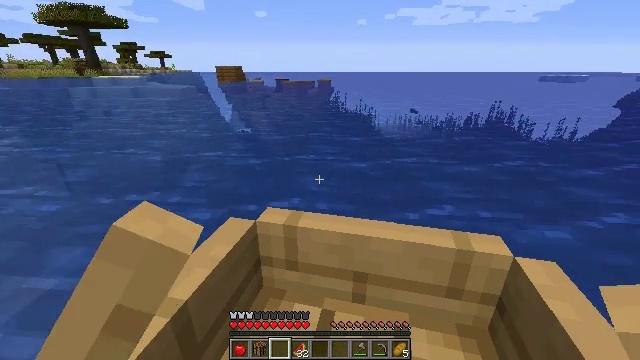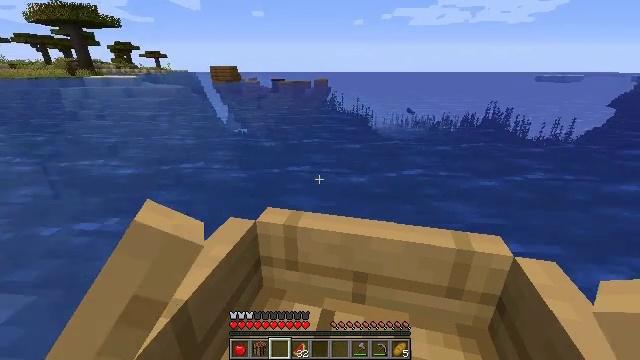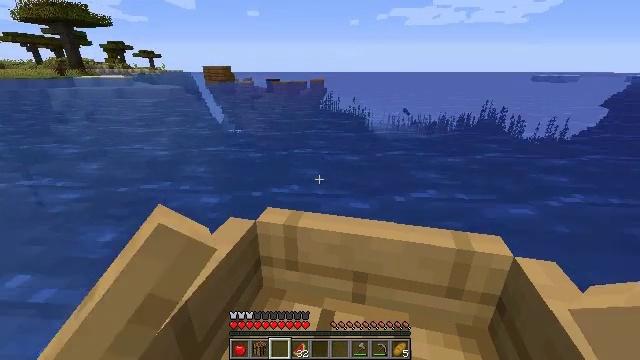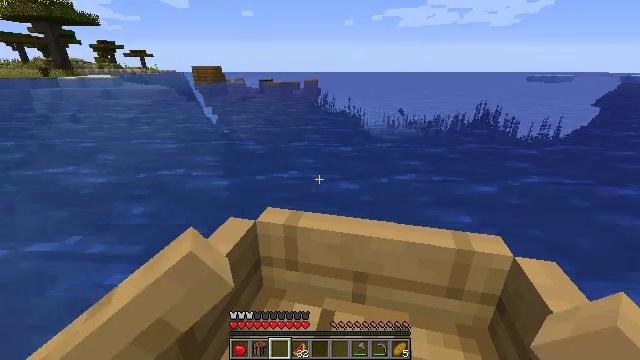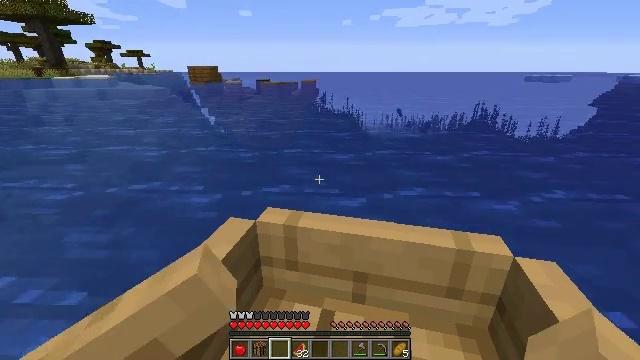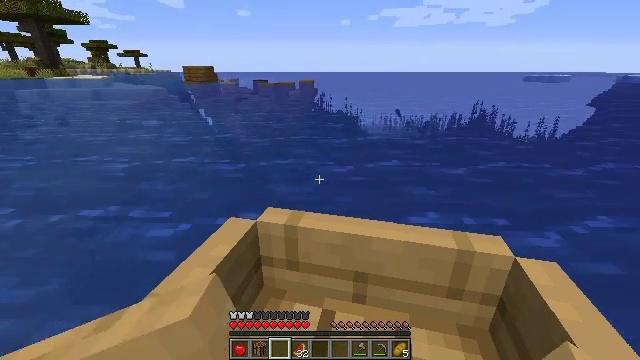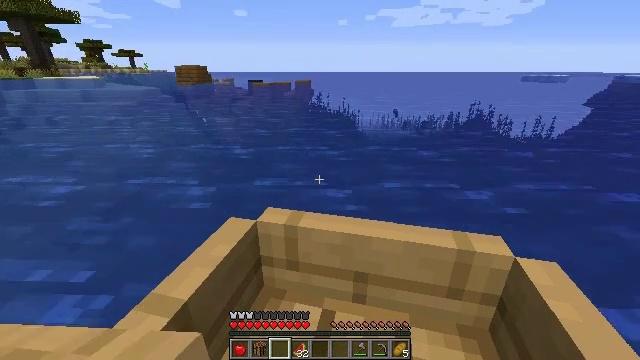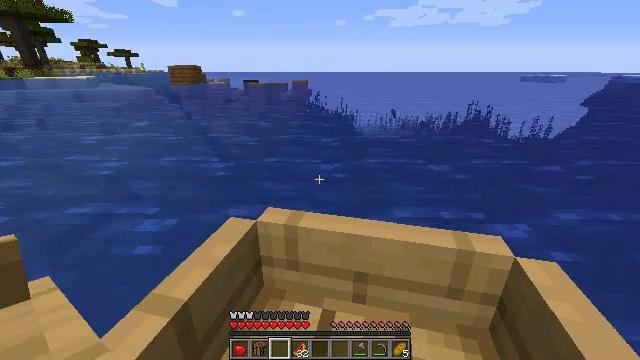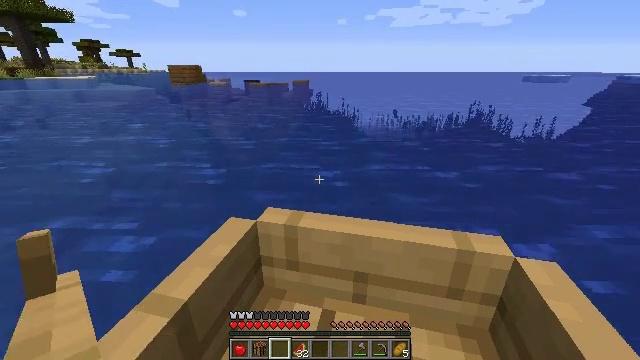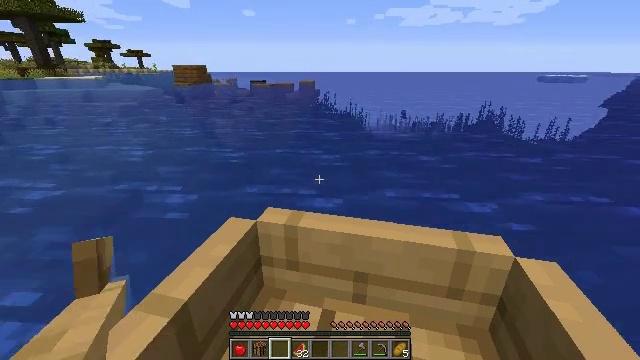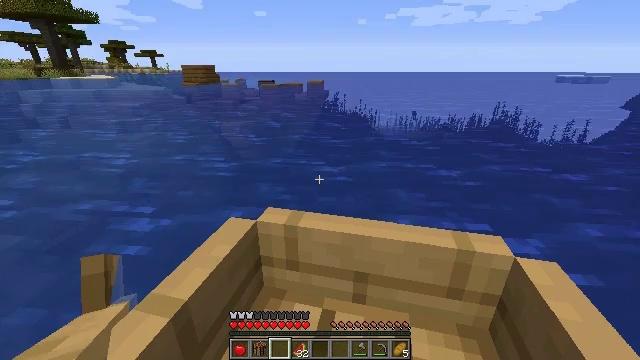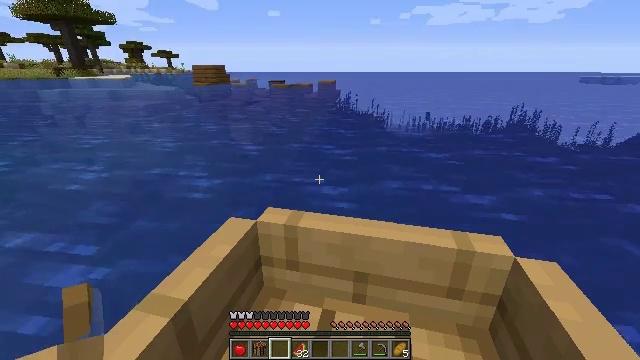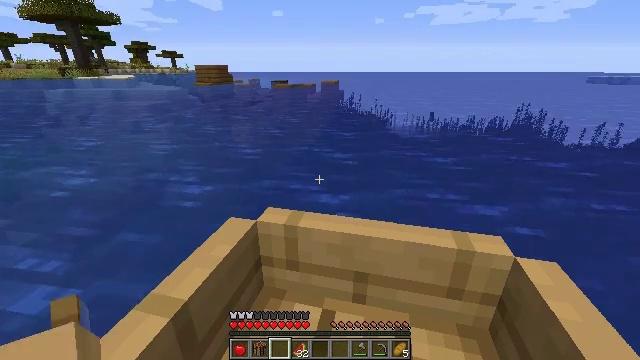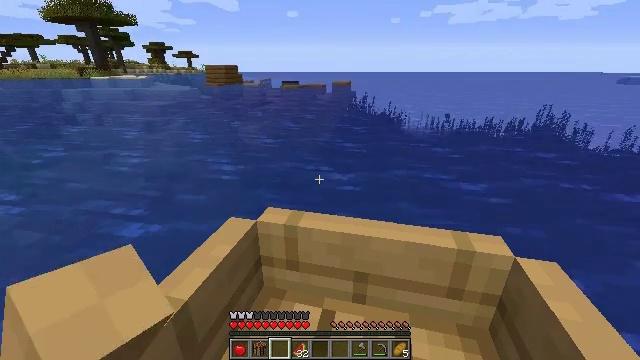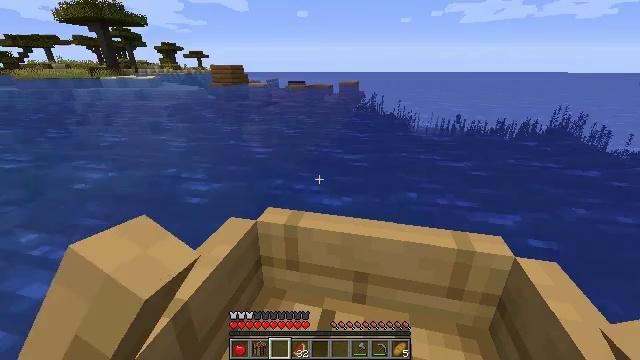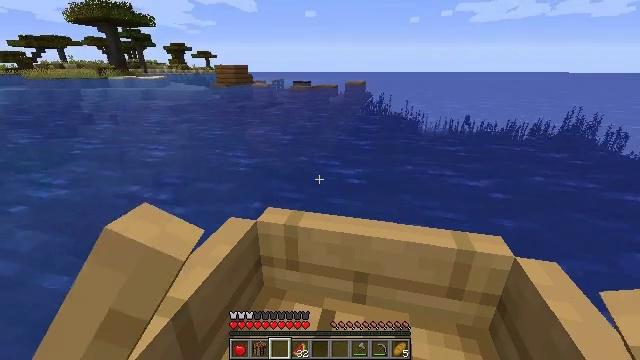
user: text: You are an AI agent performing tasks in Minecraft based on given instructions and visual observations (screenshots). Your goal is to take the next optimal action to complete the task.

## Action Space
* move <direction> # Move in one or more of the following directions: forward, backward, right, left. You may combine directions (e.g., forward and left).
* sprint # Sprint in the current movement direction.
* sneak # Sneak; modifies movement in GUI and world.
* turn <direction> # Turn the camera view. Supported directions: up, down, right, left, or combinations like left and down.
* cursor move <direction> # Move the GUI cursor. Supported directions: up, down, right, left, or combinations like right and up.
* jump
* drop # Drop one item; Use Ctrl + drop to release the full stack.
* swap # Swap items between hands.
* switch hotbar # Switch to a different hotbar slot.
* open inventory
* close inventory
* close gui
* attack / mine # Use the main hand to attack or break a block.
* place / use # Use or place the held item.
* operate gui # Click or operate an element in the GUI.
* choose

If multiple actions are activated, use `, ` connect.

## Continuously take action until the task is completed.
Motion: motion action
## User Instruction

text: Pick up the acacia fence after mining.
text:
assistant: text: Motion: move forward
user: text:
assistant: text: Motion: move forward
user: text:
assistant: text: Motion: move forward
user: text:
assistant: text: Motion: move forward
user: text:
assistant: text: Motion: move forward
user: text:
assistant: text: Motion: move forward
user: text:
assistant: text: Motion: move forward and move left
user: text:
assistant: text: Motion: move forward and move left
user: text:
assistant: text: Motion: move forward and move left
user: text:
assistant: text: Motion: move forward
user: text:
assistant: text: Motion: move forward
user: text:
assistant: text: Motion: move forward
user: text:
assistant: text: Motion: move forward
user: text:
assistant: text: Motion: move forward
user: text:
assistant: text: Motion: move forward
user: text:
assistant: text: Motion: move forward
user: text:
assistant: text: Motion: move forward
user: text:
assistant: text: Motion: move forward
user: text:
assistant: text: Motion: move forward
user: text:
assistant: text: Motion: move forward
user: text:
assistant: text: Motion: move forward
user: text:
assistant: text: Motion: move forward
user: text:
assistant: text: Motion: move forward
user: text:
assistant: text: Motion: move forward
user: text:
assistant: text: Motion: move forward
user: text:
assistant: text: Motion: move forward
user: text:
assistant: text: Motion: move forward
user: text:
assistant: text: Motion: move forward
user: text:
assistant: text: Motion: move forward
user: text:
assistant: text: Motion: move forward